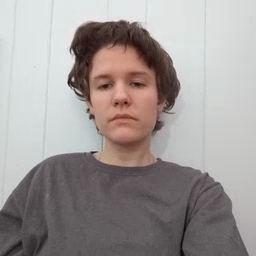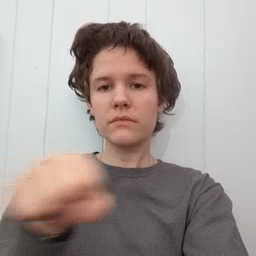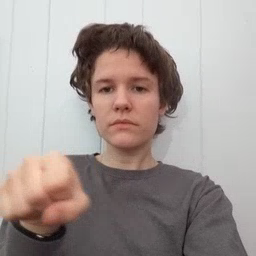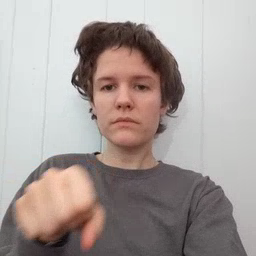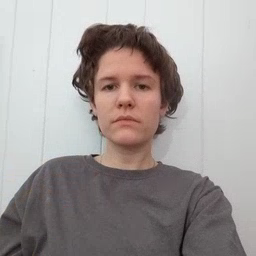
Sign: shoe